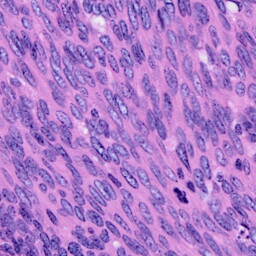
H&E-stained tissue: Cervix